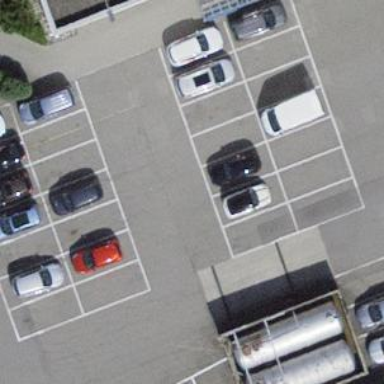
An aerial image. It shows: Street side parking area.